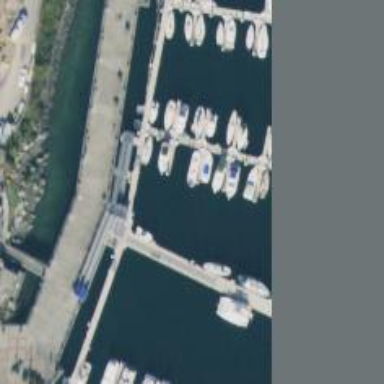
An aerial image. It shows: Pier with mooring facilities.